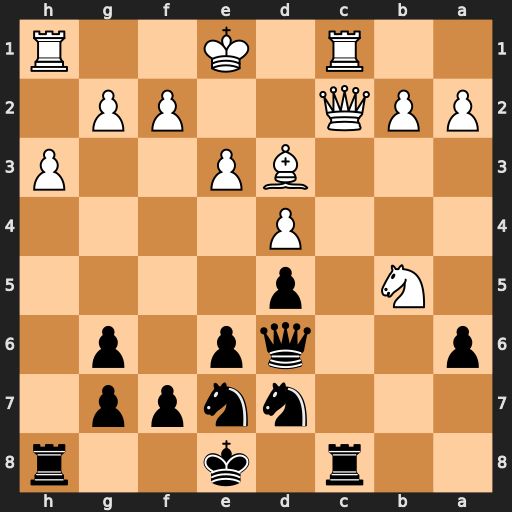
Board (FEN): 2r1k2r/3nnpp1/p2qp1p1/1N1p4/3P4/3BP2P/PPQ2PP1/2R1K2R
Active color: b
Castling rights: Kk
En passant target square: -
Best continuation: axb5 Qxc8+ Nxc8 Rxc8+ Ke7 Rxh8 Qb4+